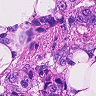
Metastatic tissue present: yes